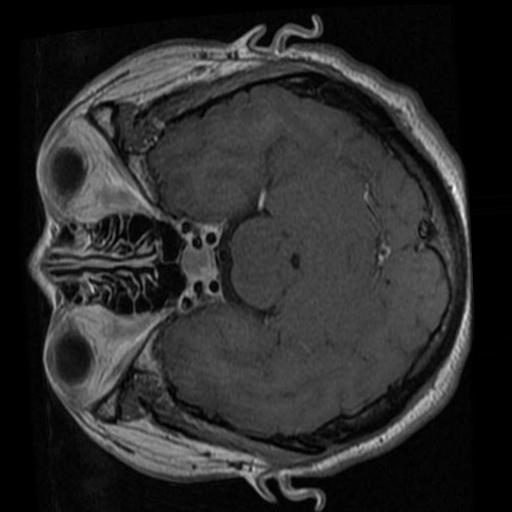
Label: brain_tumor